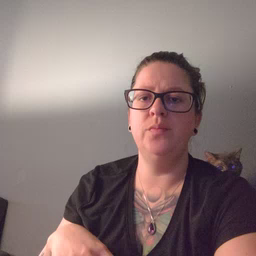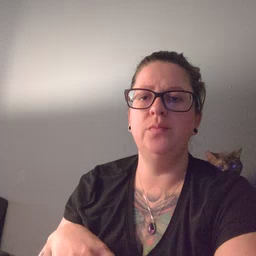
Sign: hello